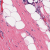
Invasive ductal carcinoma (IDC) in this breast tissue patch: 1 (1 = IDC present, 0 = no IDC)